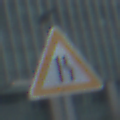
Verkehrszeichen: EinseitigVerengteFahrbahnRechts
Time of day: MorningAfternoon
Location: Outdoor (Urban)
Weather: PartlyCloudy
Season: NotSpecified
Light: Natural